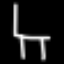
Label: chair